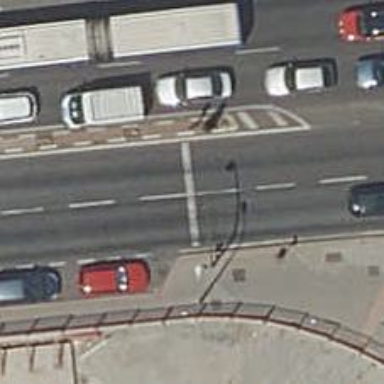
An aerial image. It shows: Road with traffic signals for signaling.